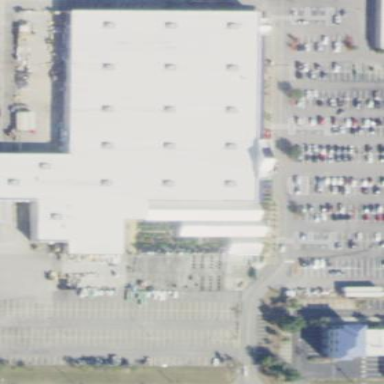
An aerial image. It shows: Retail building.